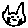
Label: cat